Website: home-depot
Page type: delivery-shipping
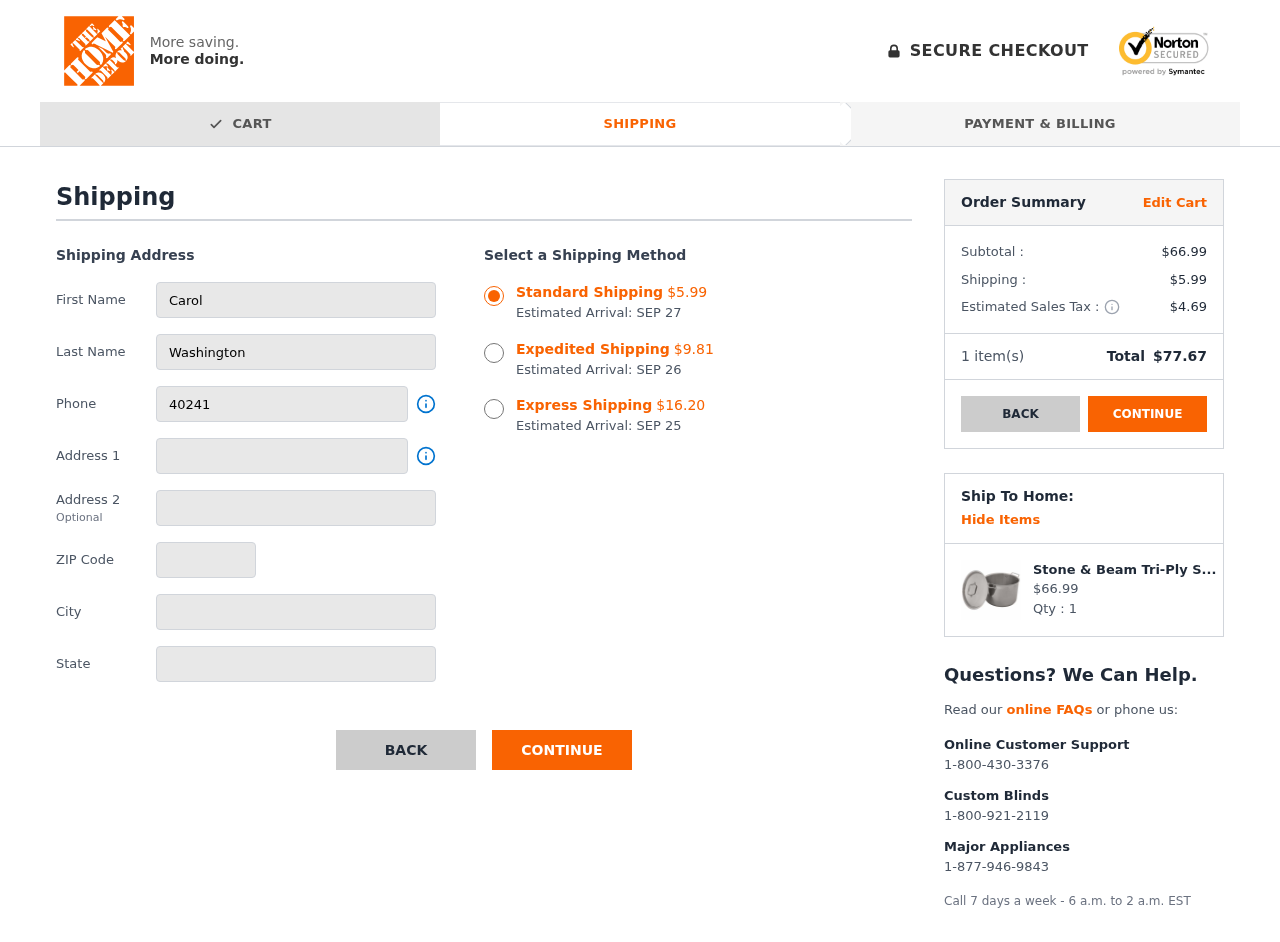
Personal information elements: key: PII_CITY
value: Langside
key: PII_FIRSTNAME
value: Carol
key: PII_LASTNAME
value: Washington
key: PII_PHONE
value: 4024160571
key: PII_POSTCODE
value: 19885
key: PII_STATE
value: Nebraska
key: PII_STREET
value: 84381 Williams Row
Product elements: key: PRODUCT1_NAME
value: Stone & Beam Tri-Ply Stainless Steel Stockpot, 12-Quart (Renewed)
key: PRODUCT1_PRICE
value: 66.99
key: PRODUCT1_QUANTITY
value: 1
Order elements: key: ORDER_SHIPPING_COST_STANDARD
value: $5.99
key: ORDER_DELIVERY_DATE
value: SEP 27
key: ORDER_SHIPPING_COST_EXPEDITED
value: $9.81
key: ORDER_DELIVERY_DATE_EXPEDITED
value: SEP 26
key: ORDER_SHIPPING_COST_EXPRESS
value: $16.20
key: ORDER_DELIVERY_DATE_EXPRESS
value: SEP 25
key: ORDER_SUBTOTAL
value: $66.99
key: ORDER_SHIPPING_COST
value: $5.99
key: ORDER_TAX
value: $4.69
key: ORDER_NUM_ITEMS
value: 1
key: ORDER_TOTAL
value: $77.67